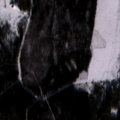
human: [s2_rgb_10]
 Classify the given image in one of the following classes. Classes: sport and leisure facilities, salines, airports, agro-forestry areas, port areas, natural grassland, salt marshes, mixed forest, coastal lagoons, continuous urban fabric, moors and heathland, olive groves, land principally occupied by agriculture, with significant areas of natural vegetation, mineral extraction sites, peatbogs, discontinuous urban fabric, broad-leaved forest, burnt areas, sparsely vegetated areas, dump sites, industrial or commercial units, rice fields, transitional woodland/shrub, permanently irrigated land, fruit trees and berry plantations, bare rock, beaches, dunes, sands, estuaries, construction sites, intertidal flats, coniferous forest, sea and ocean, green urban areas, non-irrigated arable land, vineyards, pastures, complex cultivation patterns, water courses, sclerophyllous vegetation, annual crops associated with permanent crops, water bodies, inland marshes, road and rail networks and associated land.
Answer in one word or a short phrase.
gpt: coniferous forest, mixed forest, transitional woodland/shrub